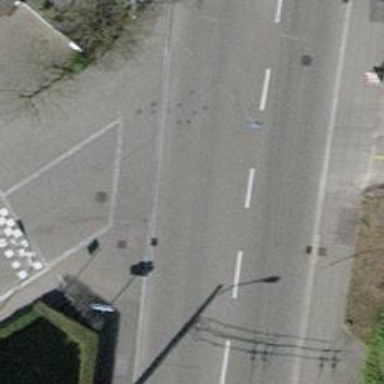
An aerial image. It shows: Traffic calming table.